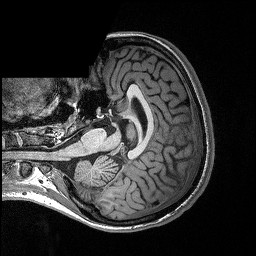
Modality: T1w
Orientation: axial
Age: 24
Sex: female
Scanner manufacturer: siemens
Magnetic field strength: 3 T
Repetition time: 2.4 s
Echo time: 0.03 s